Interaction volume radius: 10 \u00c5
Interaction volume height: 35 \u00c5
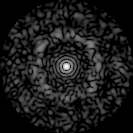
Disorder parameter: 0.7763